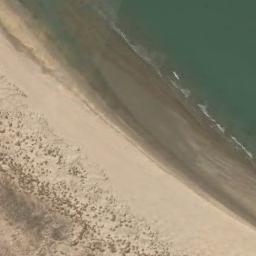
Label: beach